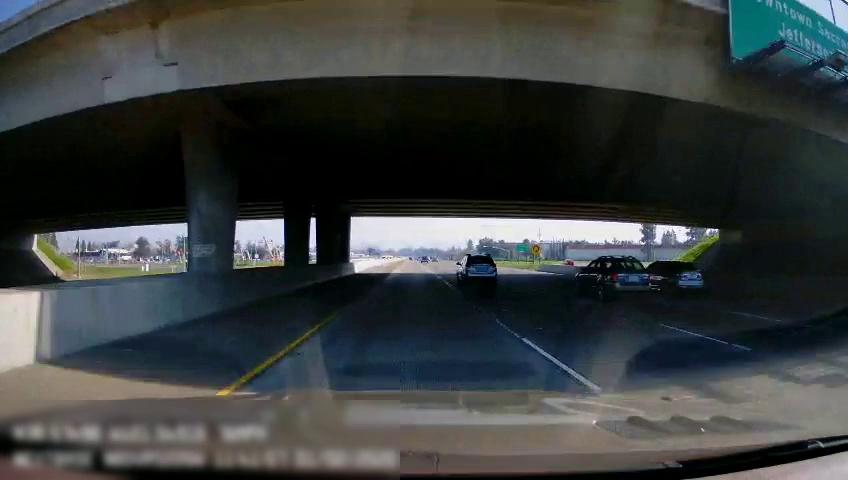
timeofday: Day
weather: Sunny
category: Drivable Space
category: Vehicles | SUV
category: Vehicles | Car
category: Vehicles | SUV
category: Lanes | Current Lane
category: Lanes | Current Lane
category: Lanes | Current Lane
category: Lanes | Alternate Lane
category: Traffic | Signs
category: Traffic | Signs
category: Traffic | Signs